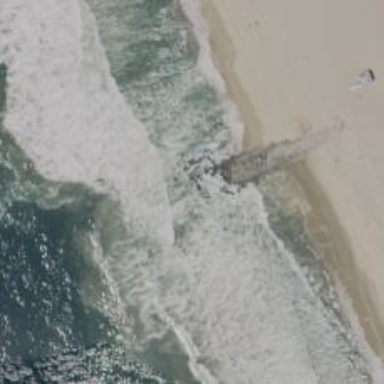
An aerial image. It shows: Breakwater structure.